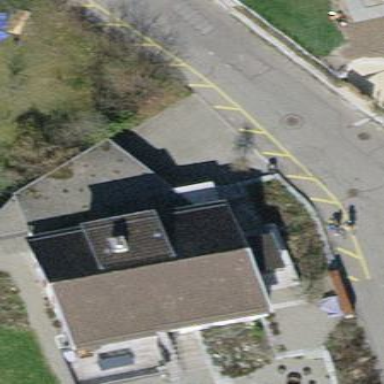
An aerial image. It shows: Detached building with gabled tile roof.